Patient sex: F
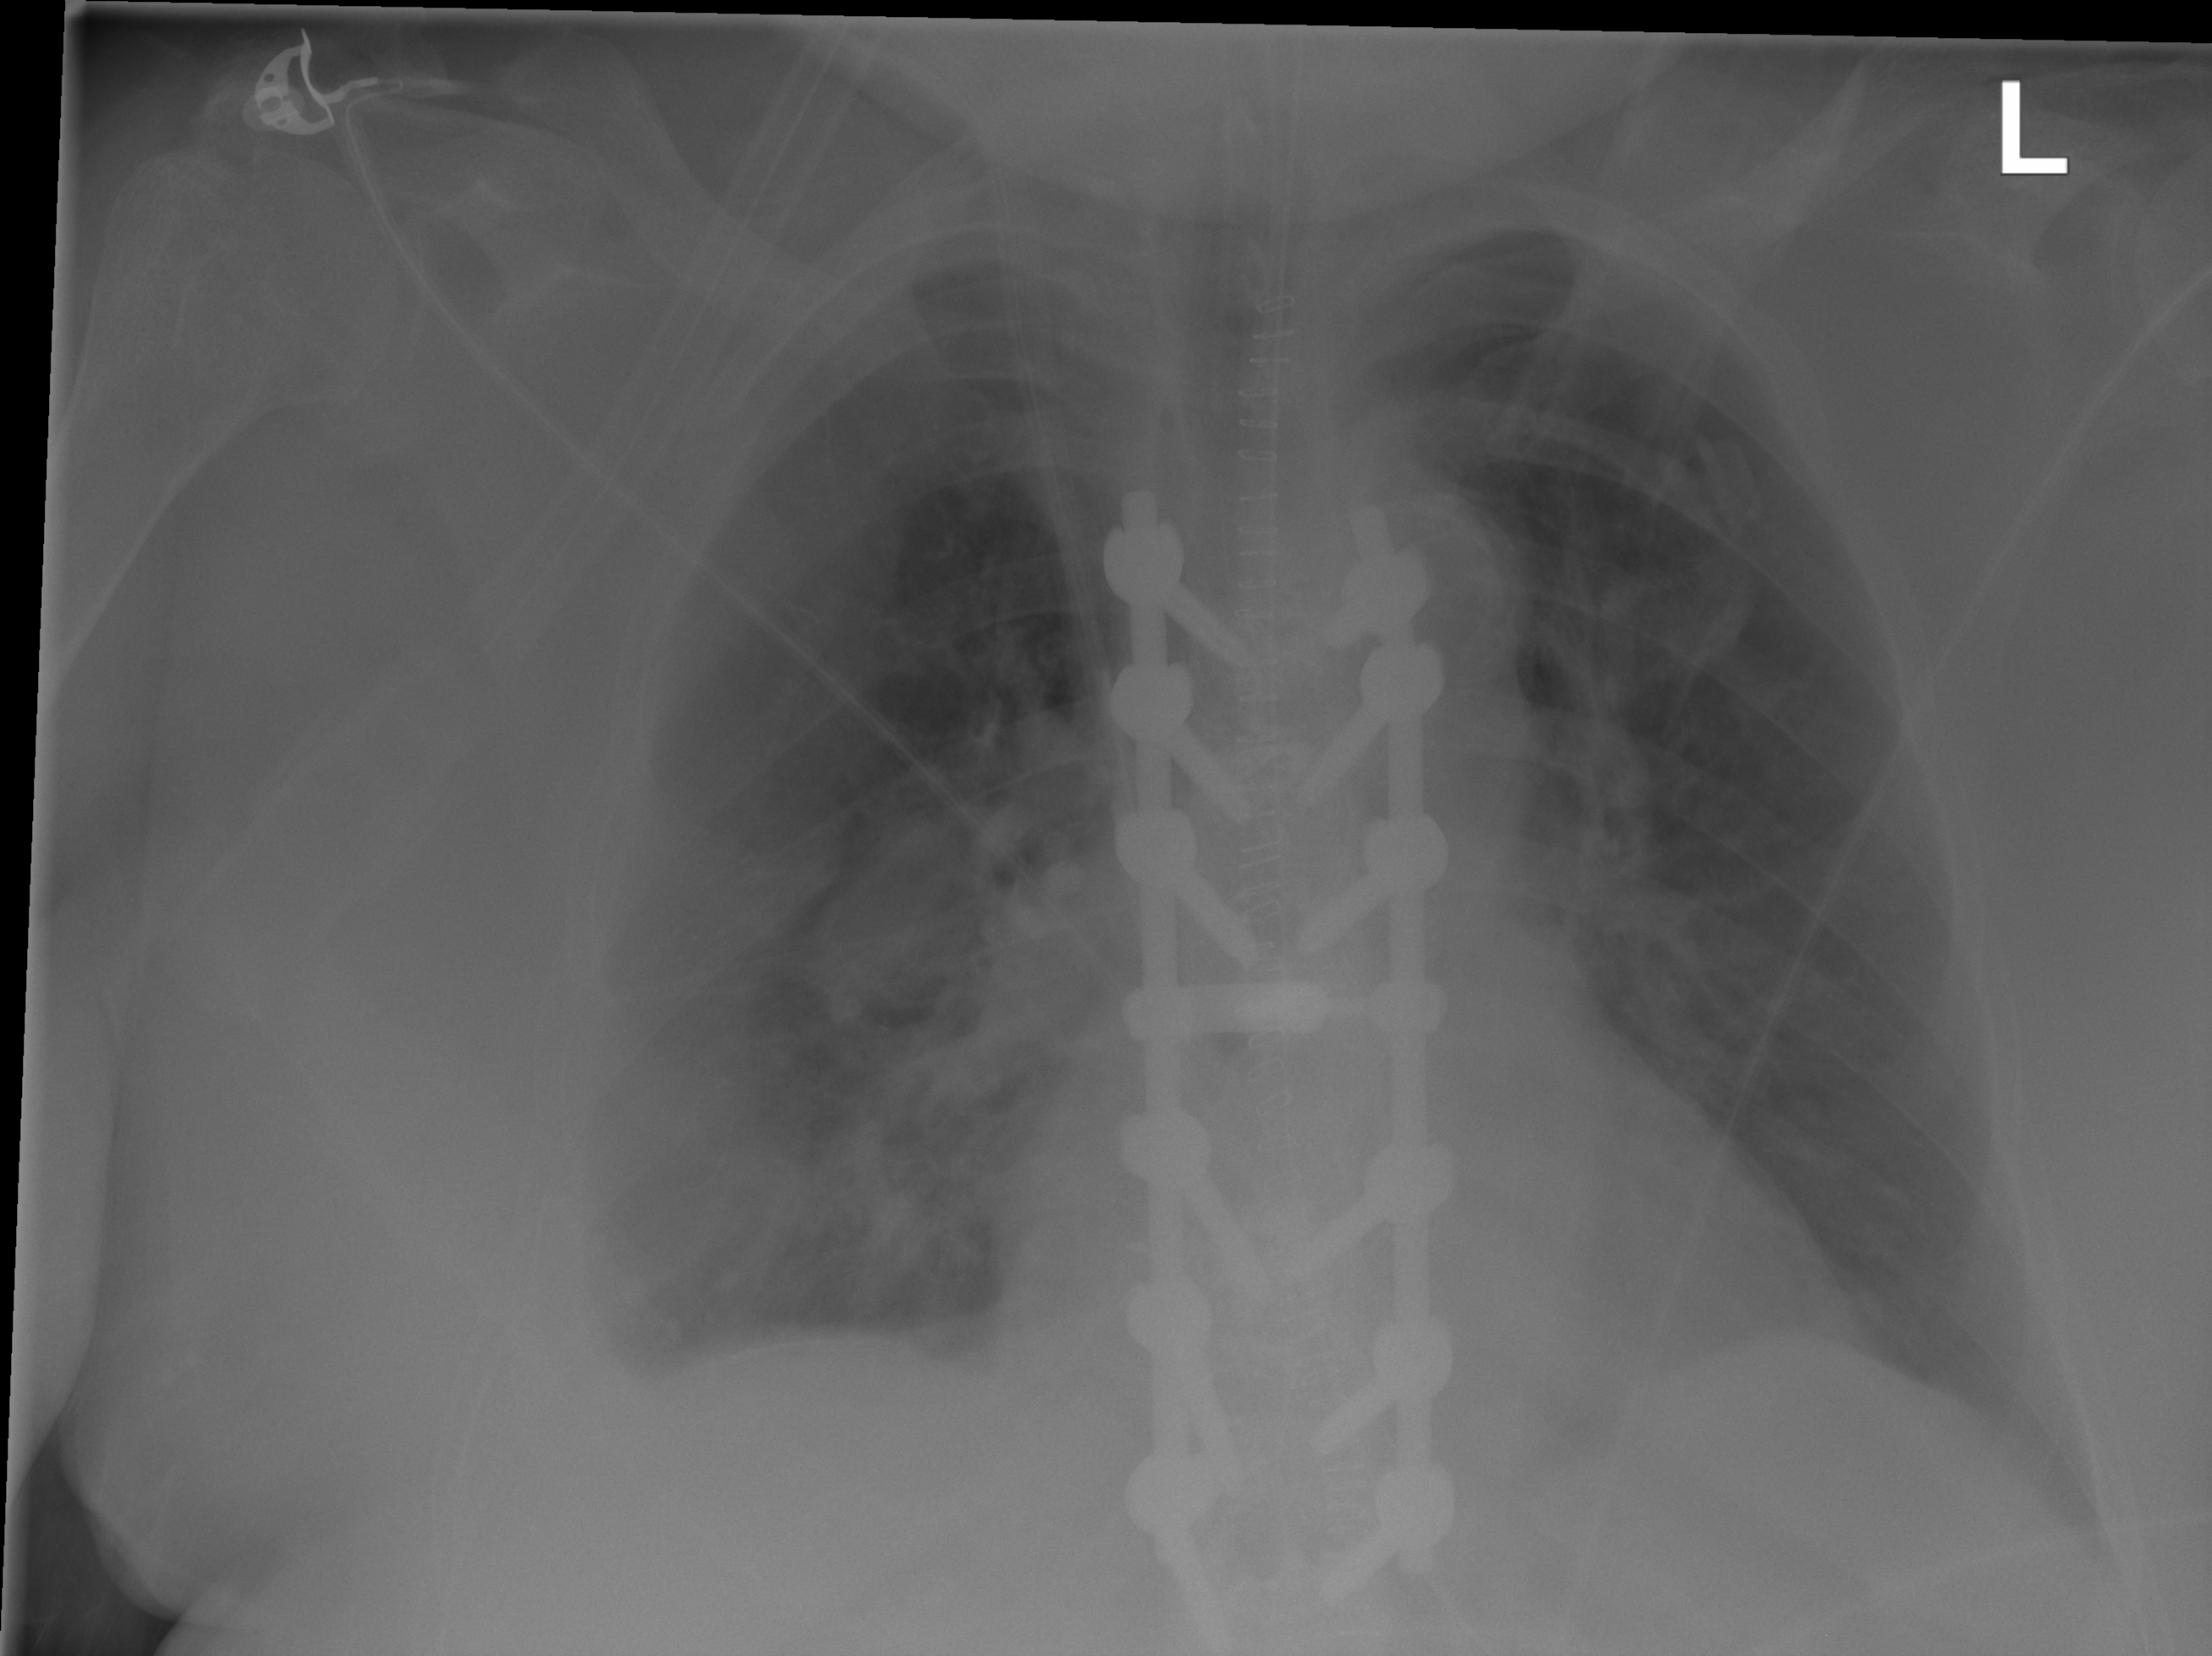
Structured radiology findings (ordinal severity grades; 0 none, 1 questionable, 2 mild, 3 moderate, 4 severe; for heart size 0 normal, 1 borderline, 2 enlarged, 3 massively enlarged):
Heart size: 2
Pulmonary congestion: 0
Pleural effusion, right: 2
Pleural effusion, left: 0
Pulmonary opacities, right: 2
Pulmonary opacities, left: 0
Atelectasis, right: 2
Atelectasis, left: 0